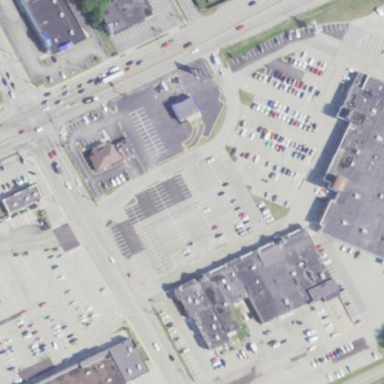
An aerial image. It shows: Retail area.